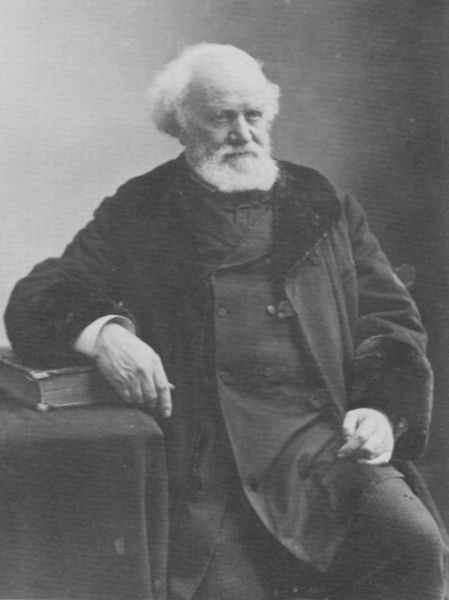
Titel: Johannes Jannsen (1829-1891), Historiker
Künstler: Atelier Nadar
Institution: unbekannt
Schlagwörter: hand, mann, schatten, weiß, sitzen, grau, hintergrund, köpfe, licht, schwarz, tisch, blick, rock, alt, anzug, bart, wand, arm, bibel, bärtig, kleidung, pelz, vollbart, bildnis, herr, hände, portrait, porträt, tischdecke, tischtuch, mantel, sitzend, kaufmann, knopf, warm, lehnen, schnurbart, dichter, glatze, angelehnt, ellenbogen, knie, aufstützen, foto, fotografie, photographie, greis, buch, künstler, schwarzweiß, selbstbildnis, proträt, wissenschaftler, photo, pelzkragen, pelzmantel, fotographie, weise, kapuze, russisch, weisshaarig, darwin, manter, nopf, weisses haar, weuiß